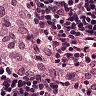
Metastatic tissue present: no